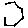
Label: hexagon